Question: I'm using Xcode on a system that belonged to a former employe and I can't type. There's a weird rectangle text cursor blinking and a blank line at the bottom that responds to my key types in a weird manner. If I press a key the text cursor will just get smaller. There's also the location path of the file I'm currently on, I'd also like that to be removed. Thanks

added numbers in red next to each problem.
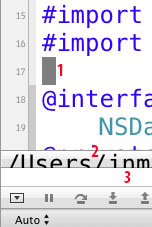
Answer: XVim.xcplugin <-- that was the file causing all of this. After deletion and relunch everything is back to normal. You can find more information about it here: <URL>